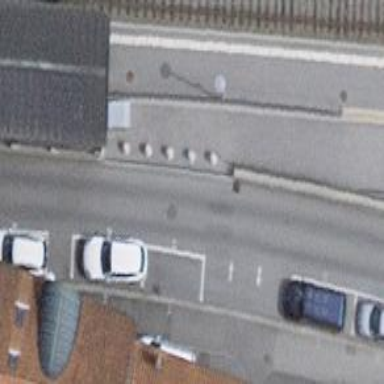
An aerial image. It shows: Bollard.